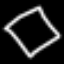
Label: diamond